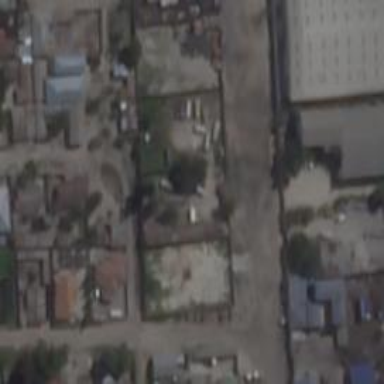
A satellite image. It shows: Scrap yard situated in industrial area.